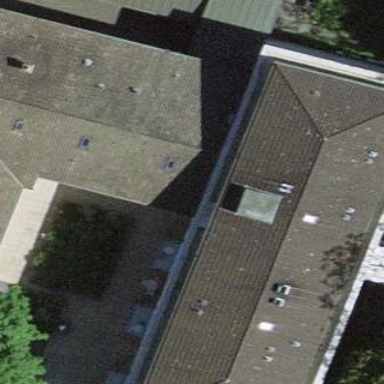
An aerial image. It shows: Hospital building.